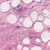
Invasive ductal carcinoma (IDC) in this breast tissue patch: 0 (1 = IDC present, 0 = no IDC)